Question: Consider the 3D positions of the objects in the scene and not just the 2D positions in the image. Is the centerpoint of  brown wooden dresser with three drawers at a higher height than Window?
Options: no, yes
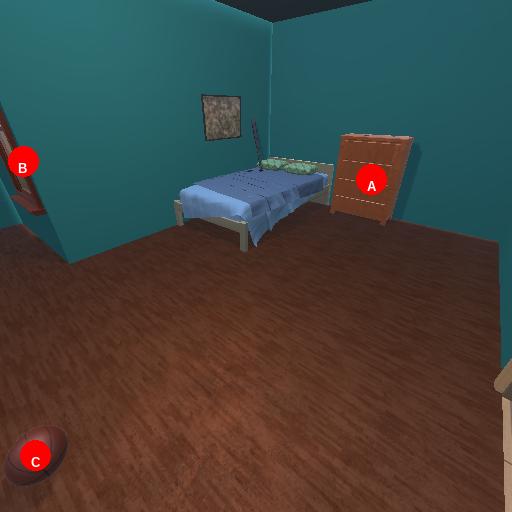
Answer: no